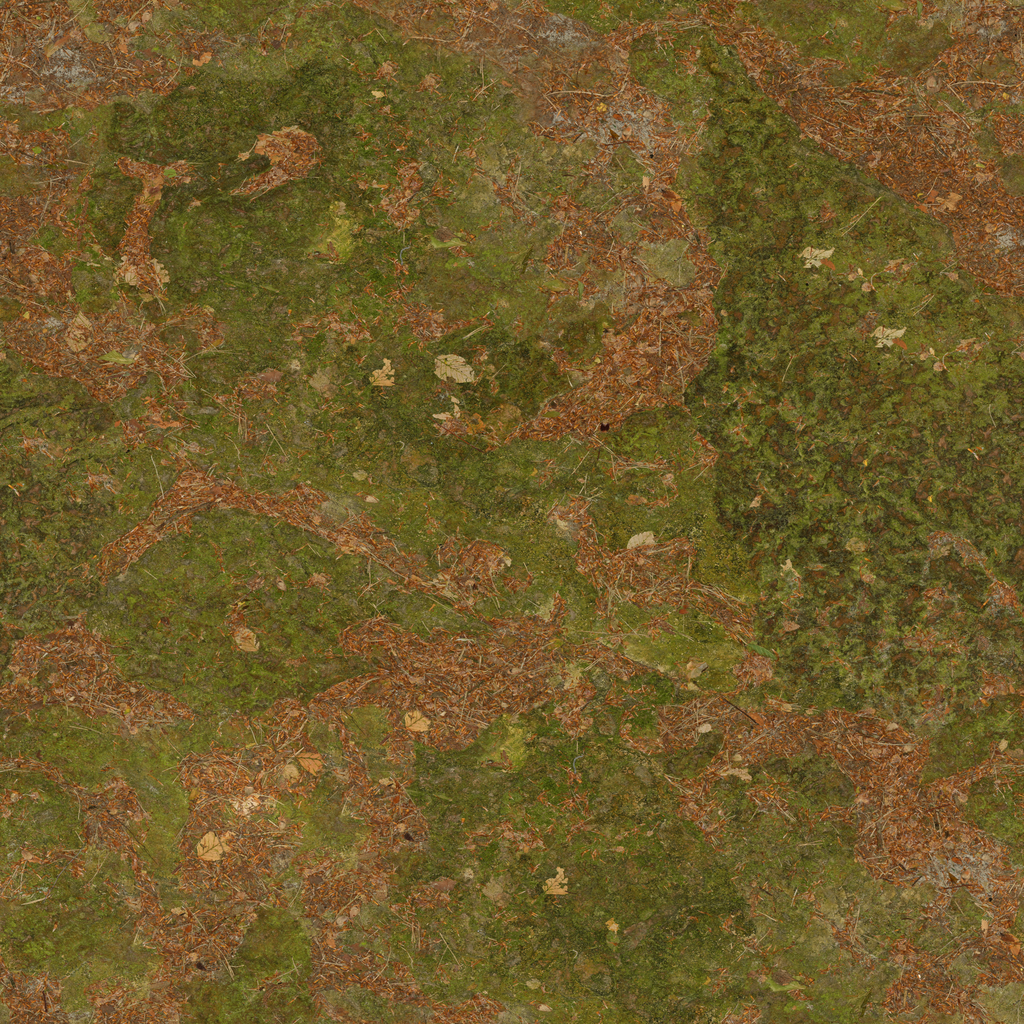
Texture map type: Color